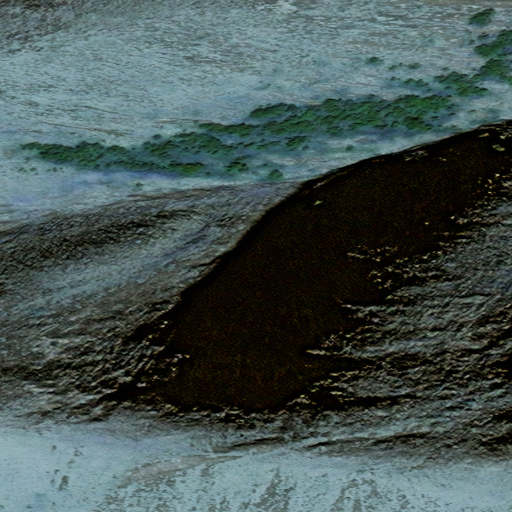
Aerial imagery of mountain in Alaska named Dogfish Mountain containing only unknown